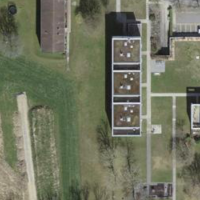
EUNIS habitat code: 54
Species observed at this site:
Oxalis acetosella
Lysimachia punctata